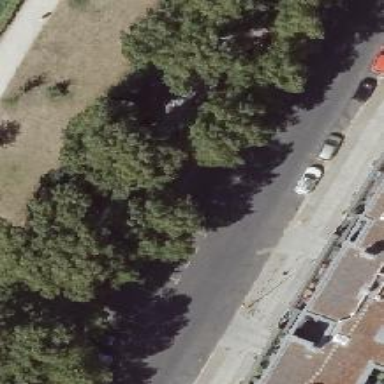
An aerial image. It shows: Street-side parking area.